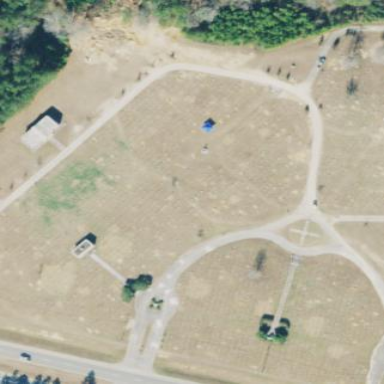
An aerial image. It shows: Cemetery.